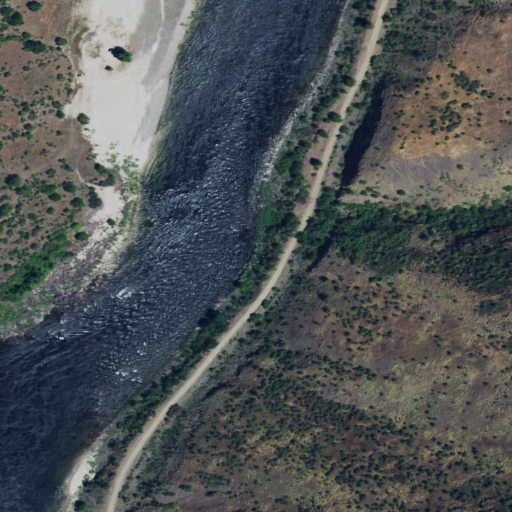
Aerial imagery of valley in Idaho named Owens Gulch containing shrub, open water, evergreen forest, and grassland